Question: When I configure odoo with pycharm, I face the following issue:

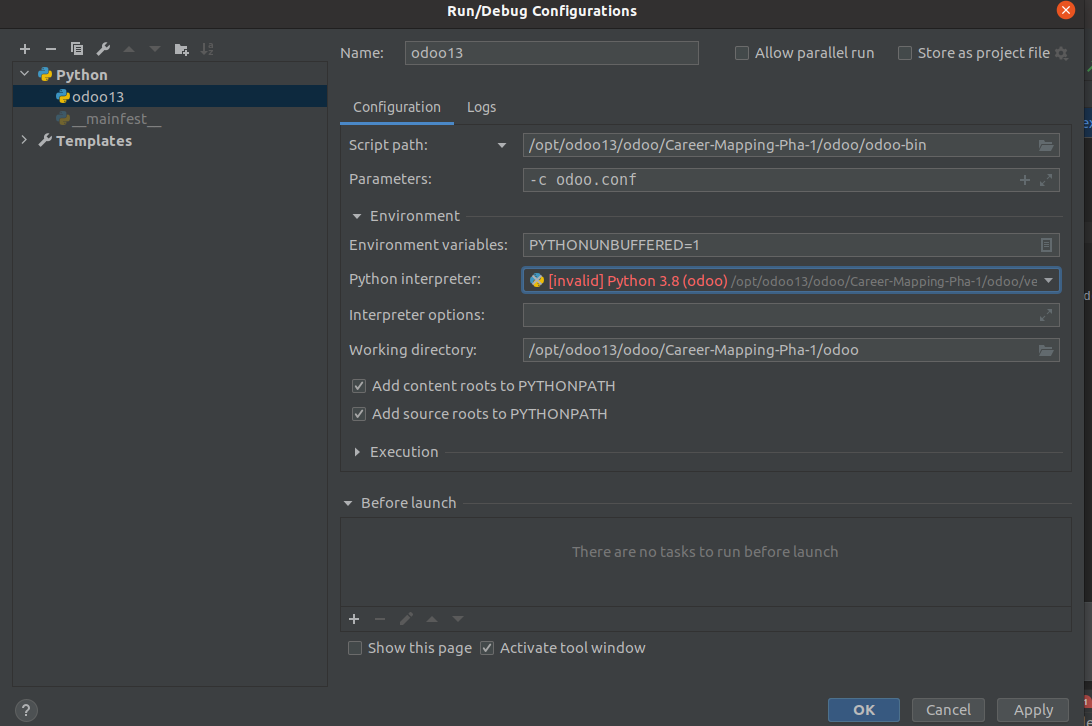
Answer: My personal experience - python 3.8 doesn't fully compatible with Odoo. So I changed it with lower version and works great.
You can try with python 3.7 or 3.6 version.